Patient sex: M
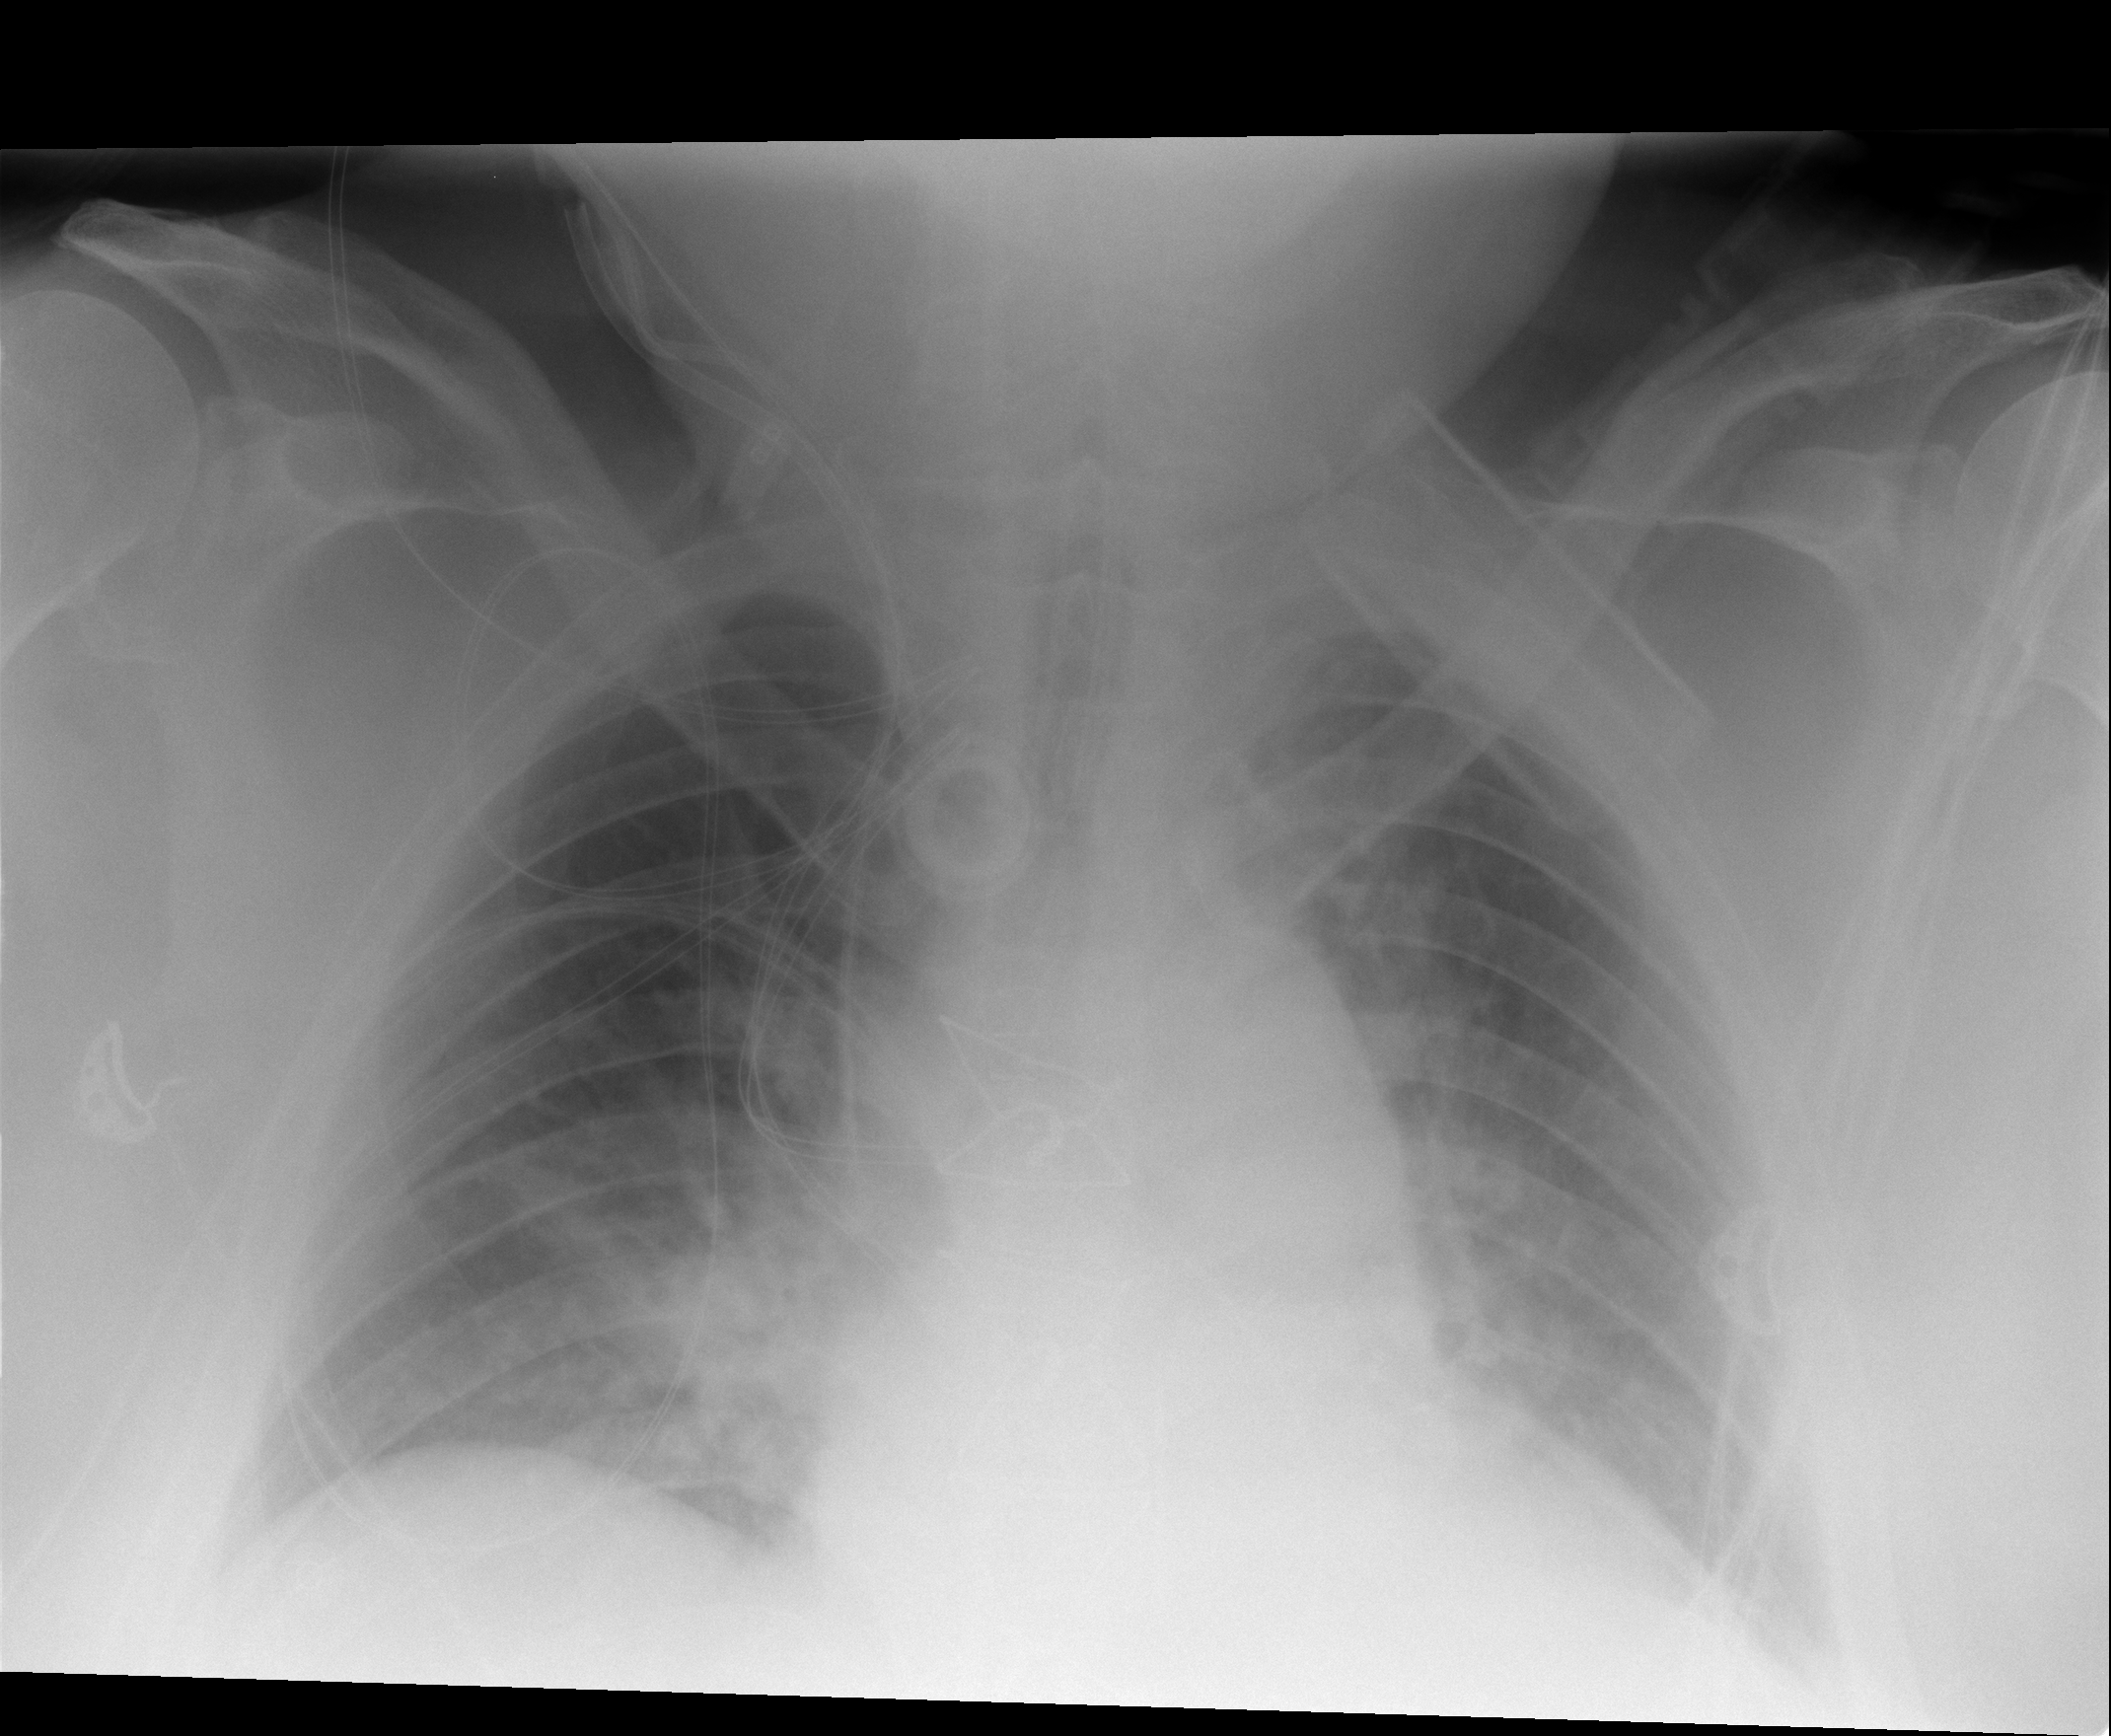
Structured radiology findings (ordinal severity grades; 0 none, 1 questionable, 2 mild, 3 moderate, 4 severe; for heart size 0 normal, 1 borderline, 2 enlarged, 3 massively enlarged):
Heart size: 0
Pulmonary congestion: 2
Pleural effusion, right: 0
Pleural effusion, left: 0
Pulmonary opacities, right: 2
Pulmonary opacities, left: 0
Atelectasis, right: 2
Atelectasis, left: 2